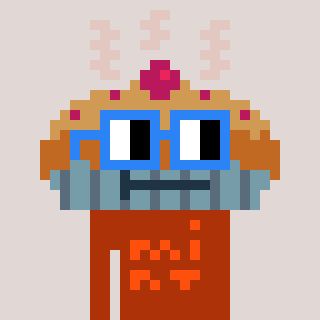
a pixel art character with square blue glasses, a pie-shaped head and a hotbrown-colored body on a warm background